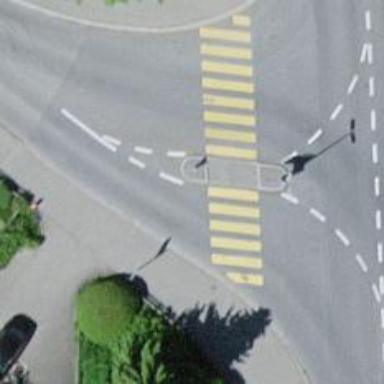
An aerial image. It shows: Uncontrolled road crossing with pedestrian island.